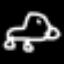
Label: frog